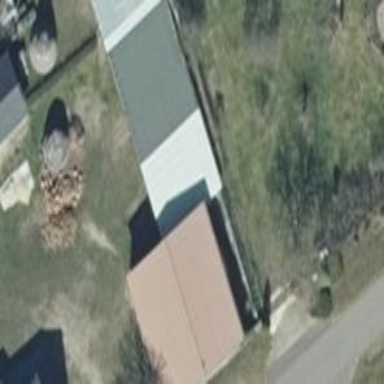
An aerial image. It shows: Gabled building with light gray roof. The roof orientation is across.